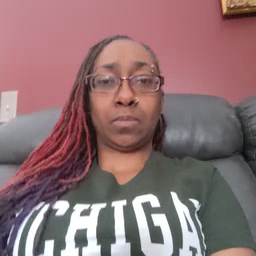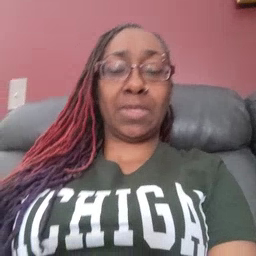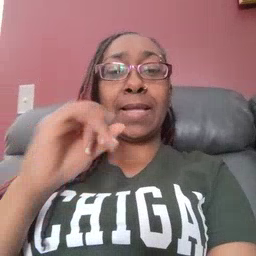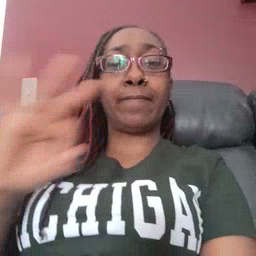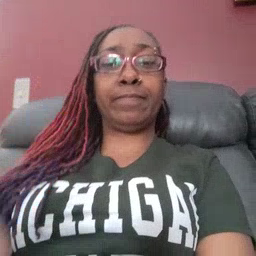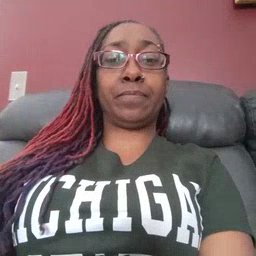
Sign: if